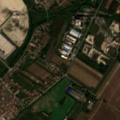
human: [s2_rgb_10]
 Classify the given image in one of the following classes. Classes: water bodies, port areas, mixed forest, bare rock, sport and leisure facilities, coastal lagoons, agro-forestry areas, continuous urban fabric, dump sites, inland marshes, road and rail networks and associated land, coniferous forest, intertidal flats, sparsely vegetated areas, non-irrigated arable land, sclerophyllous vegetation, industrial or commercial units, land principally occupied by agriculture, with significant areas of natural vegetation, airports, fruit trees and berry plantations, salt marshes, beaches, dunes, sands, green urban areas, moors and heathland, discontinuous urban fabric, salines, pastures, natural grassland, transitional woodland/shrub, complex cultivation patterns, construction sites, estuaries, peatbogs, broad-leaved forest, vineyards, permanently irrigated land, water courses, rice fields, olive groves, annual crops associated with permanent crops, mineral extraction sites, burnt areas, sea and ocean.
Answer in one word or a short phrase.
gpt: discontinuous urban fabric, industrial or commercial units, construction sites, non-irrigated arable land, complex cultivation patterns, transitional woodland/shrub